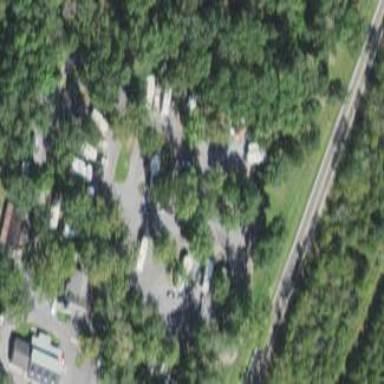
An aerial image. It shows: Campsite for tourism.